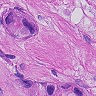
Metastatic tissue present: yes